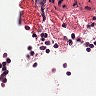
Metastatic tissue present: no